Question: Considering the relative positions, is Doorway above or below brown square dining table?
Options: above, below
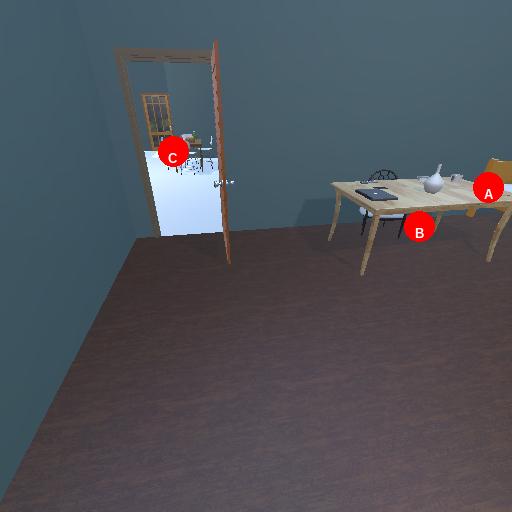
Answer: above